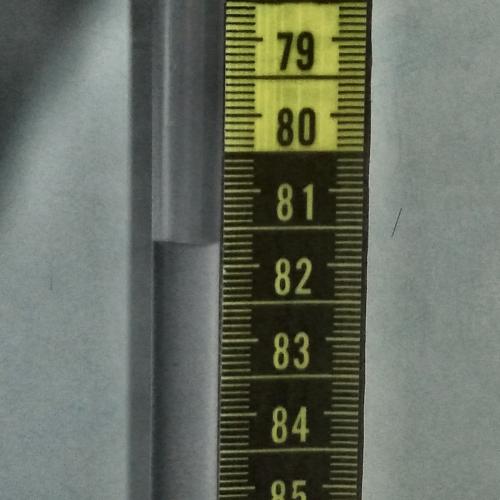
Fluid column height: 81.7 cm